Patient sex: M
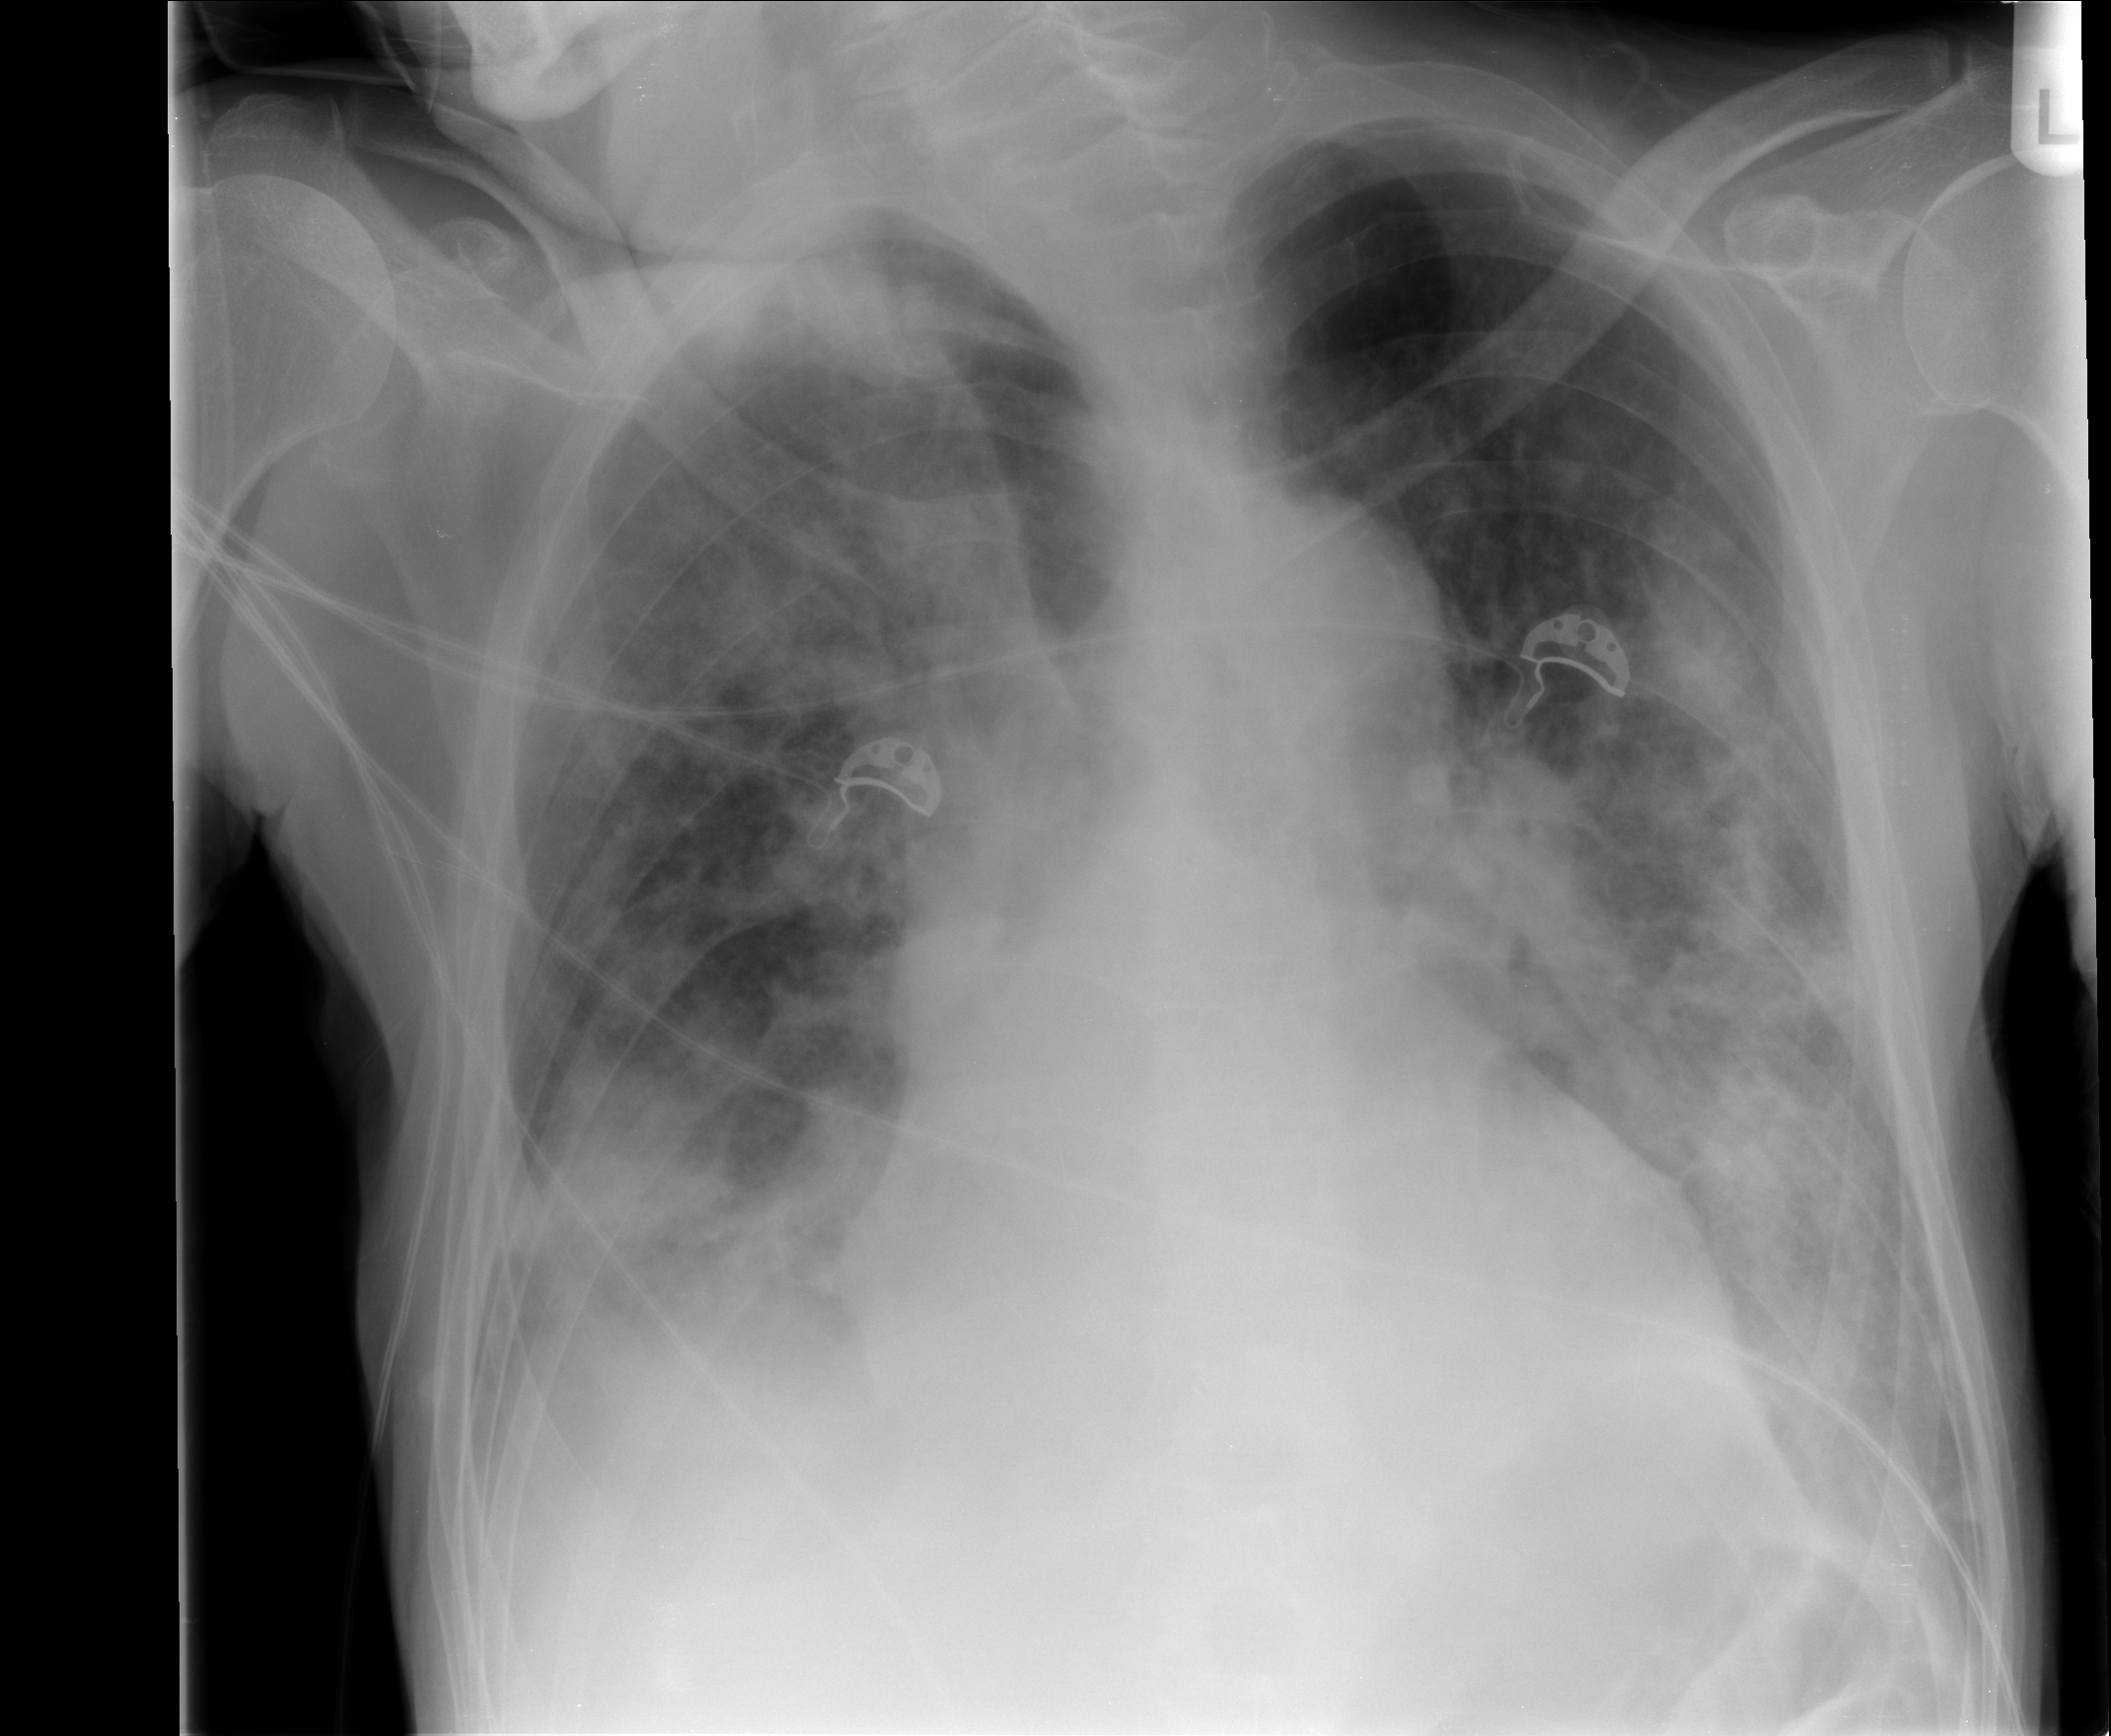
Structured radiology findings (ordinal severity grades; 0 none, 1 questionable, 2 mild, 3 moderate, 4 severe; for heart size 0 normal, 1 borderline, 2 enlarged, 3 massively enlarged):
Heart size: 1
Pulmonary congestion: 2
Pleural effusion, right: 2
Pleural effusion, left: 2
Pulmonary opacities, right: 3
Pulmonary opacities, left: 3
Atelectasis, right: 3
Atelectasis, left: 3